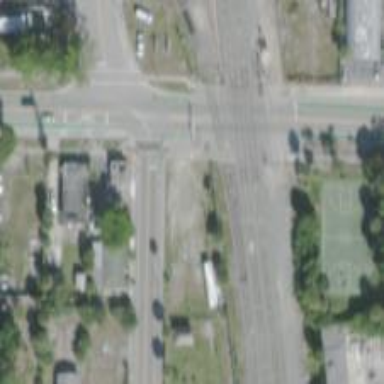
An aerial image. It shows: Railway crossing.